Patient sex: M
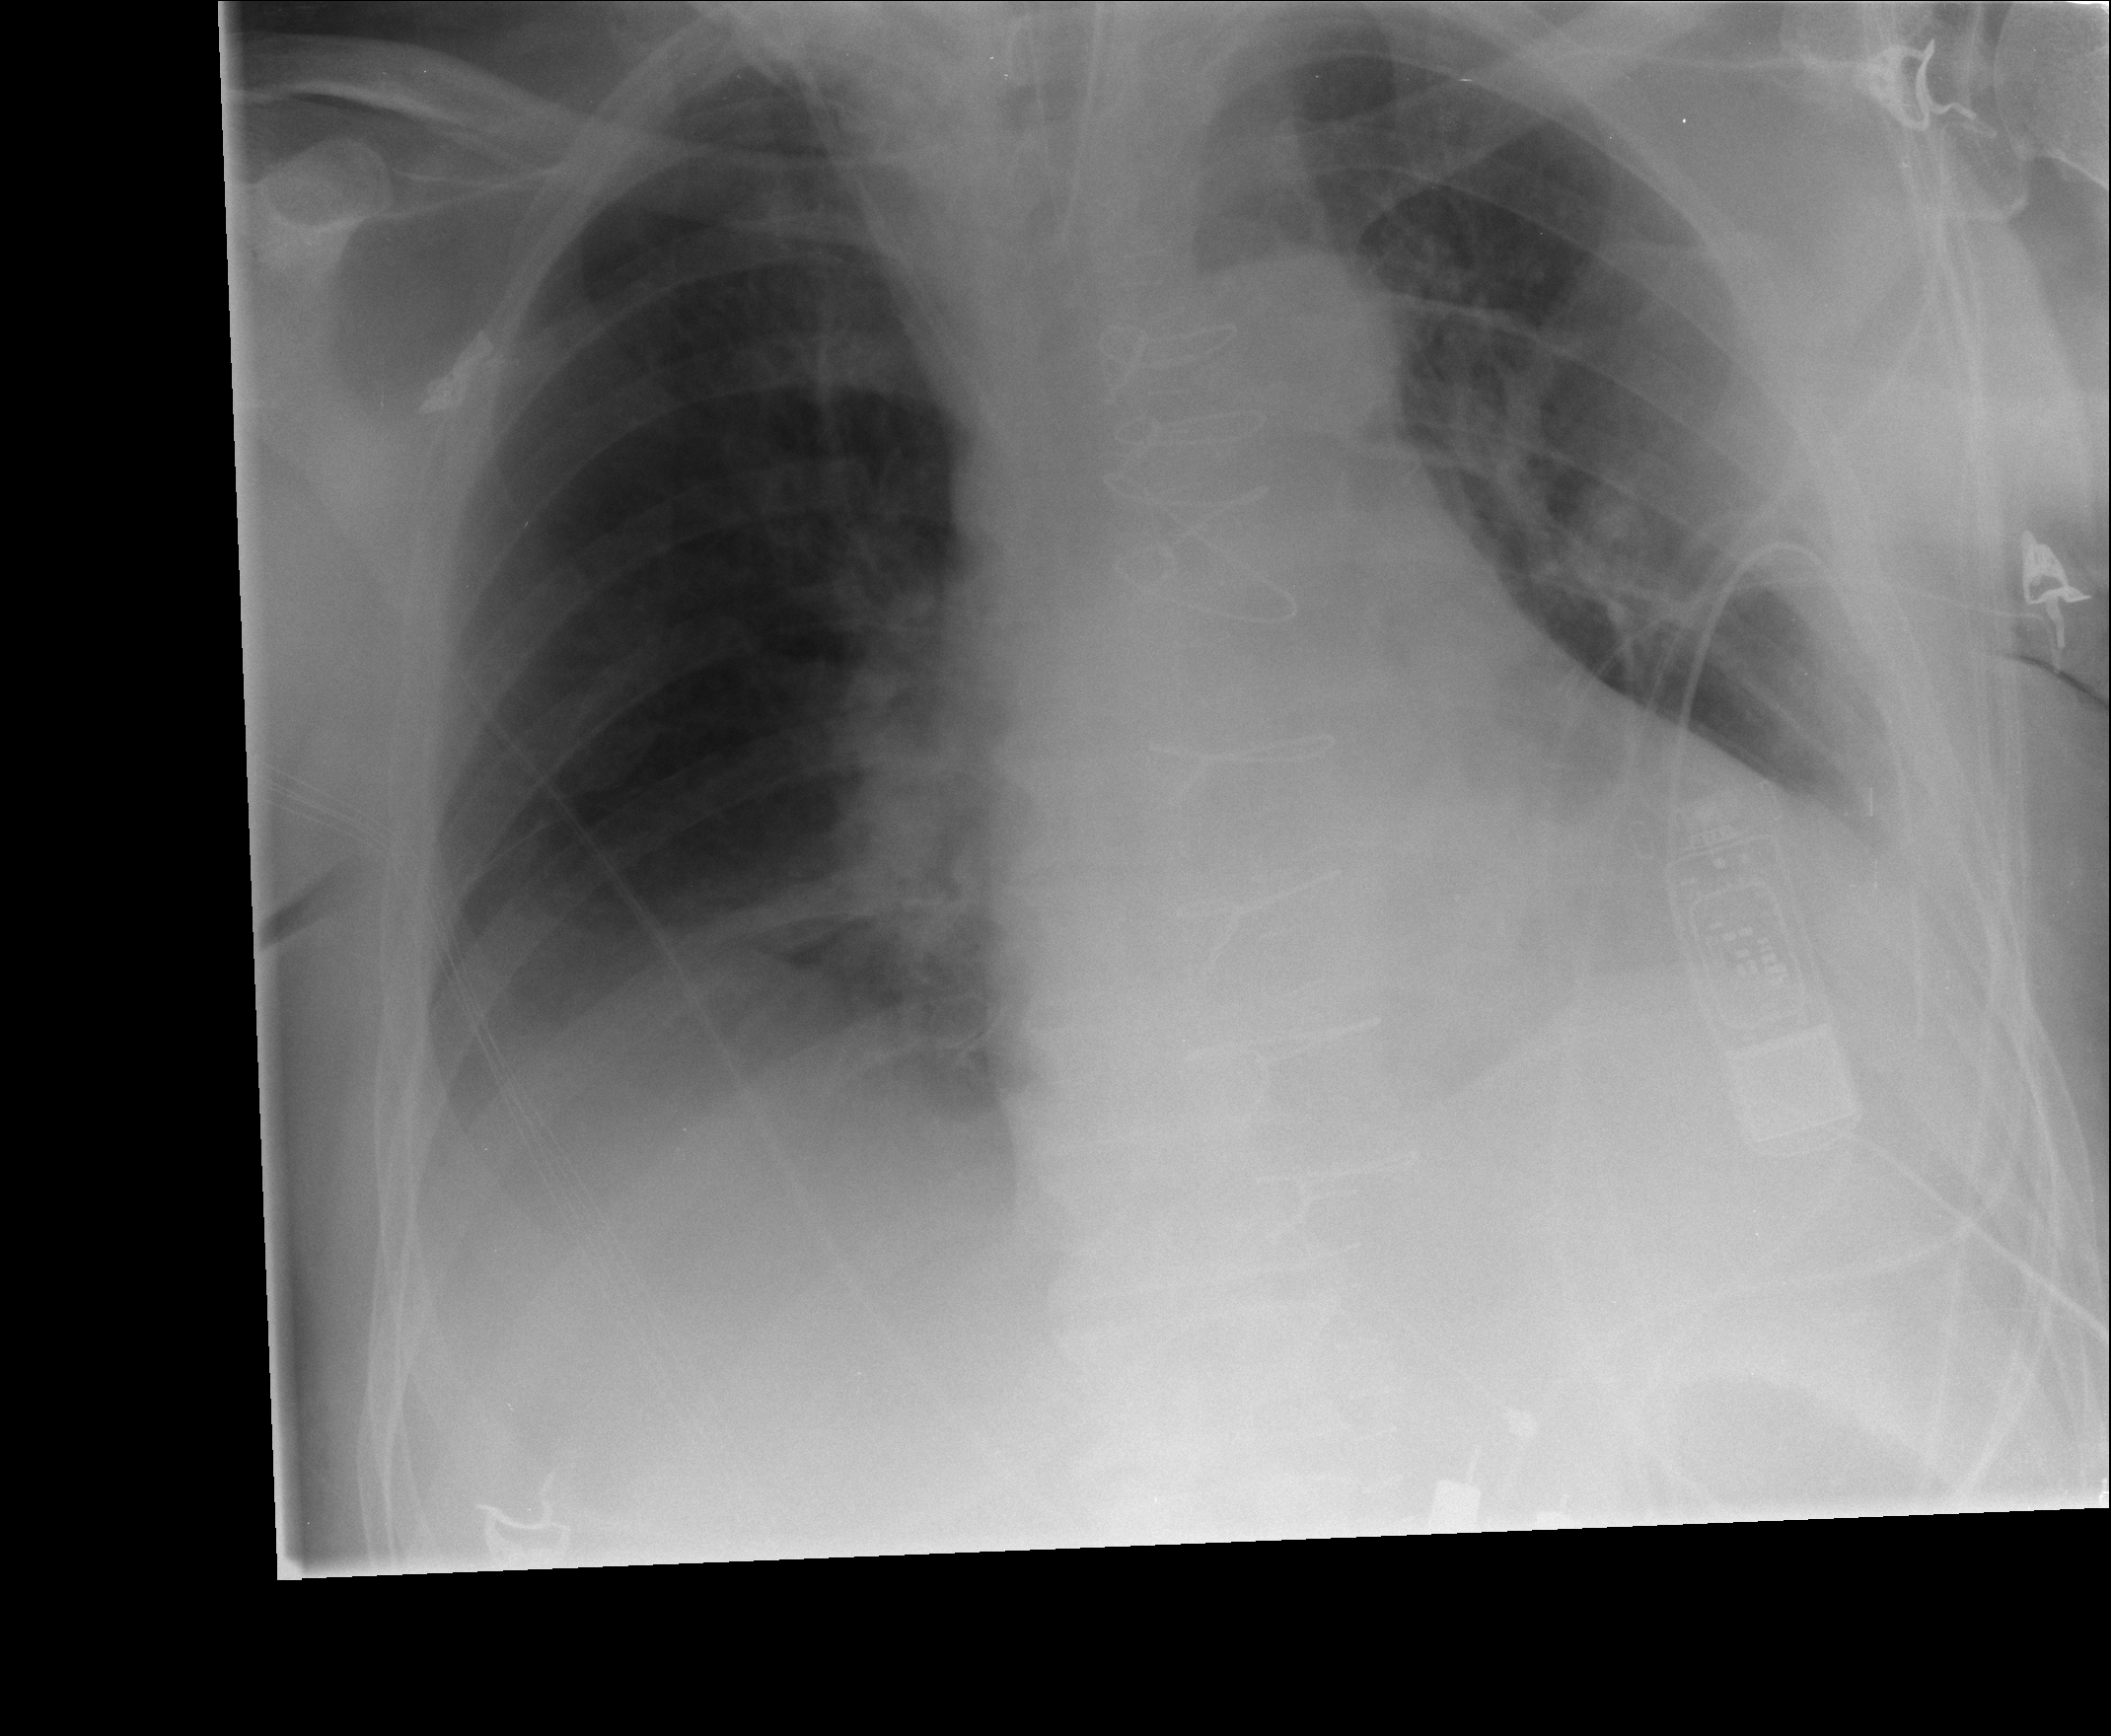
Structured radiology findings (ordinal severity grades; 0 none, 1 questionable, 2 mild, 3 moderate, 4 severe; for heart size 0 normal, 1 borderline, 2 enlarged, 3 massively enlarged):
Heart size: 0
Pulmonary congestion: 2
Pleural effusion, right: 2
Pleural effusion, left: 2
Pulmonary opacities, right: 0
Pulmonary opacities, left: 0
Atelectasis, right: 2
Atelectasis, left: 2